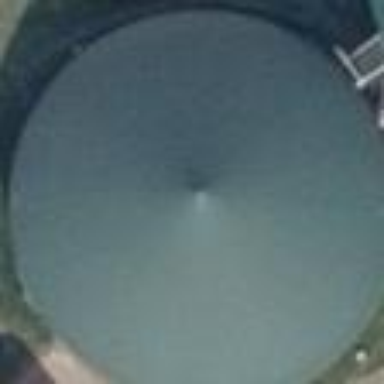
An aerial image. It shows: Storage tank that is man-made.